Question: I just started to learn Neo4j.However, I come across a problem when connecting to Neo4j at the very beginning. As the image shown, it says "The client is unauthorized due to authentication failure." Any solutions?

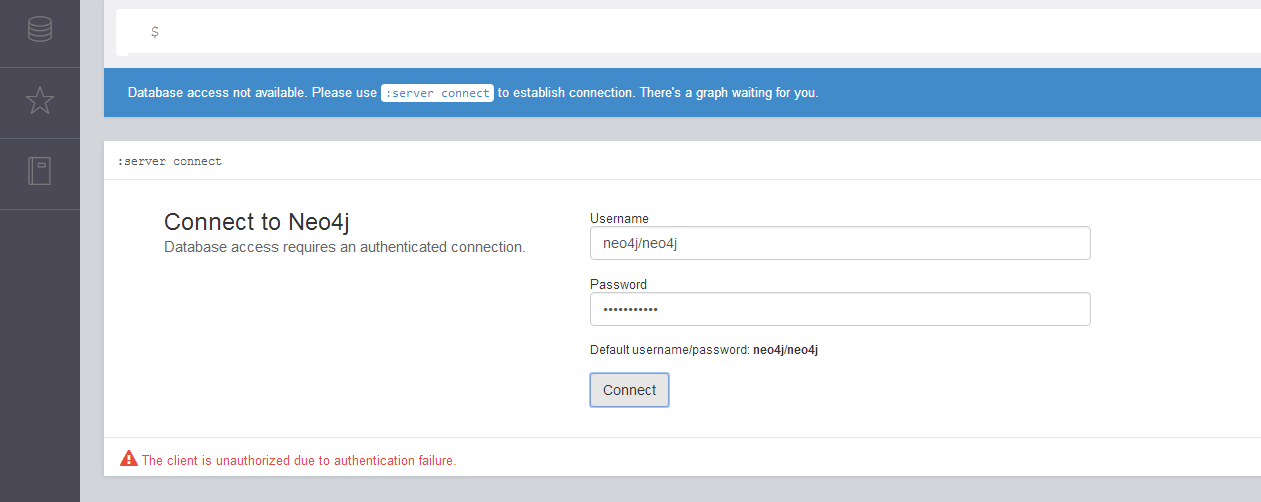
Answer: For the command line, there is same situation. Give username and pass as argument. Like:
'''
-u neo4j -p neo4j
'''